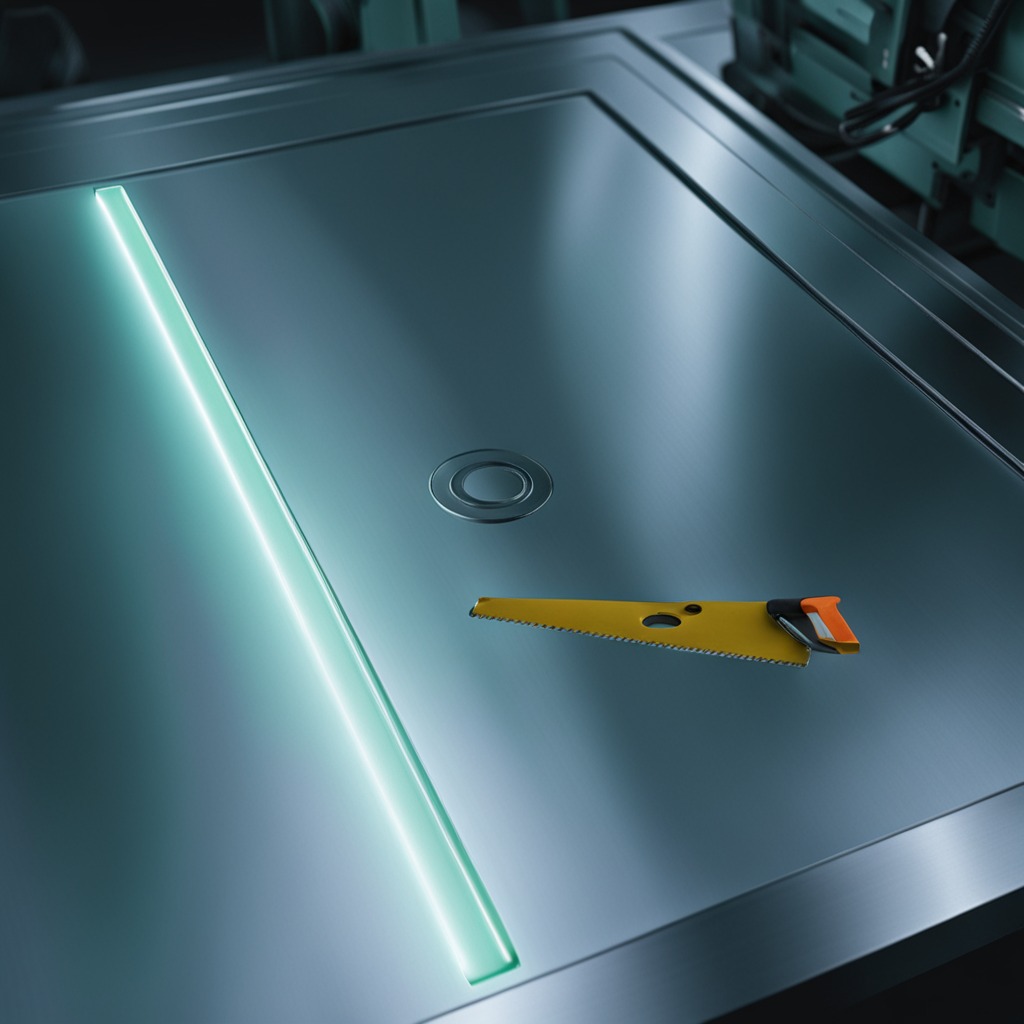
A metal saw is lying on the metal table in a machine shop under fluorescent lights.